Field crop: tomato
Growth stage: 2
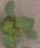
Species: solanum